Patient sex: M
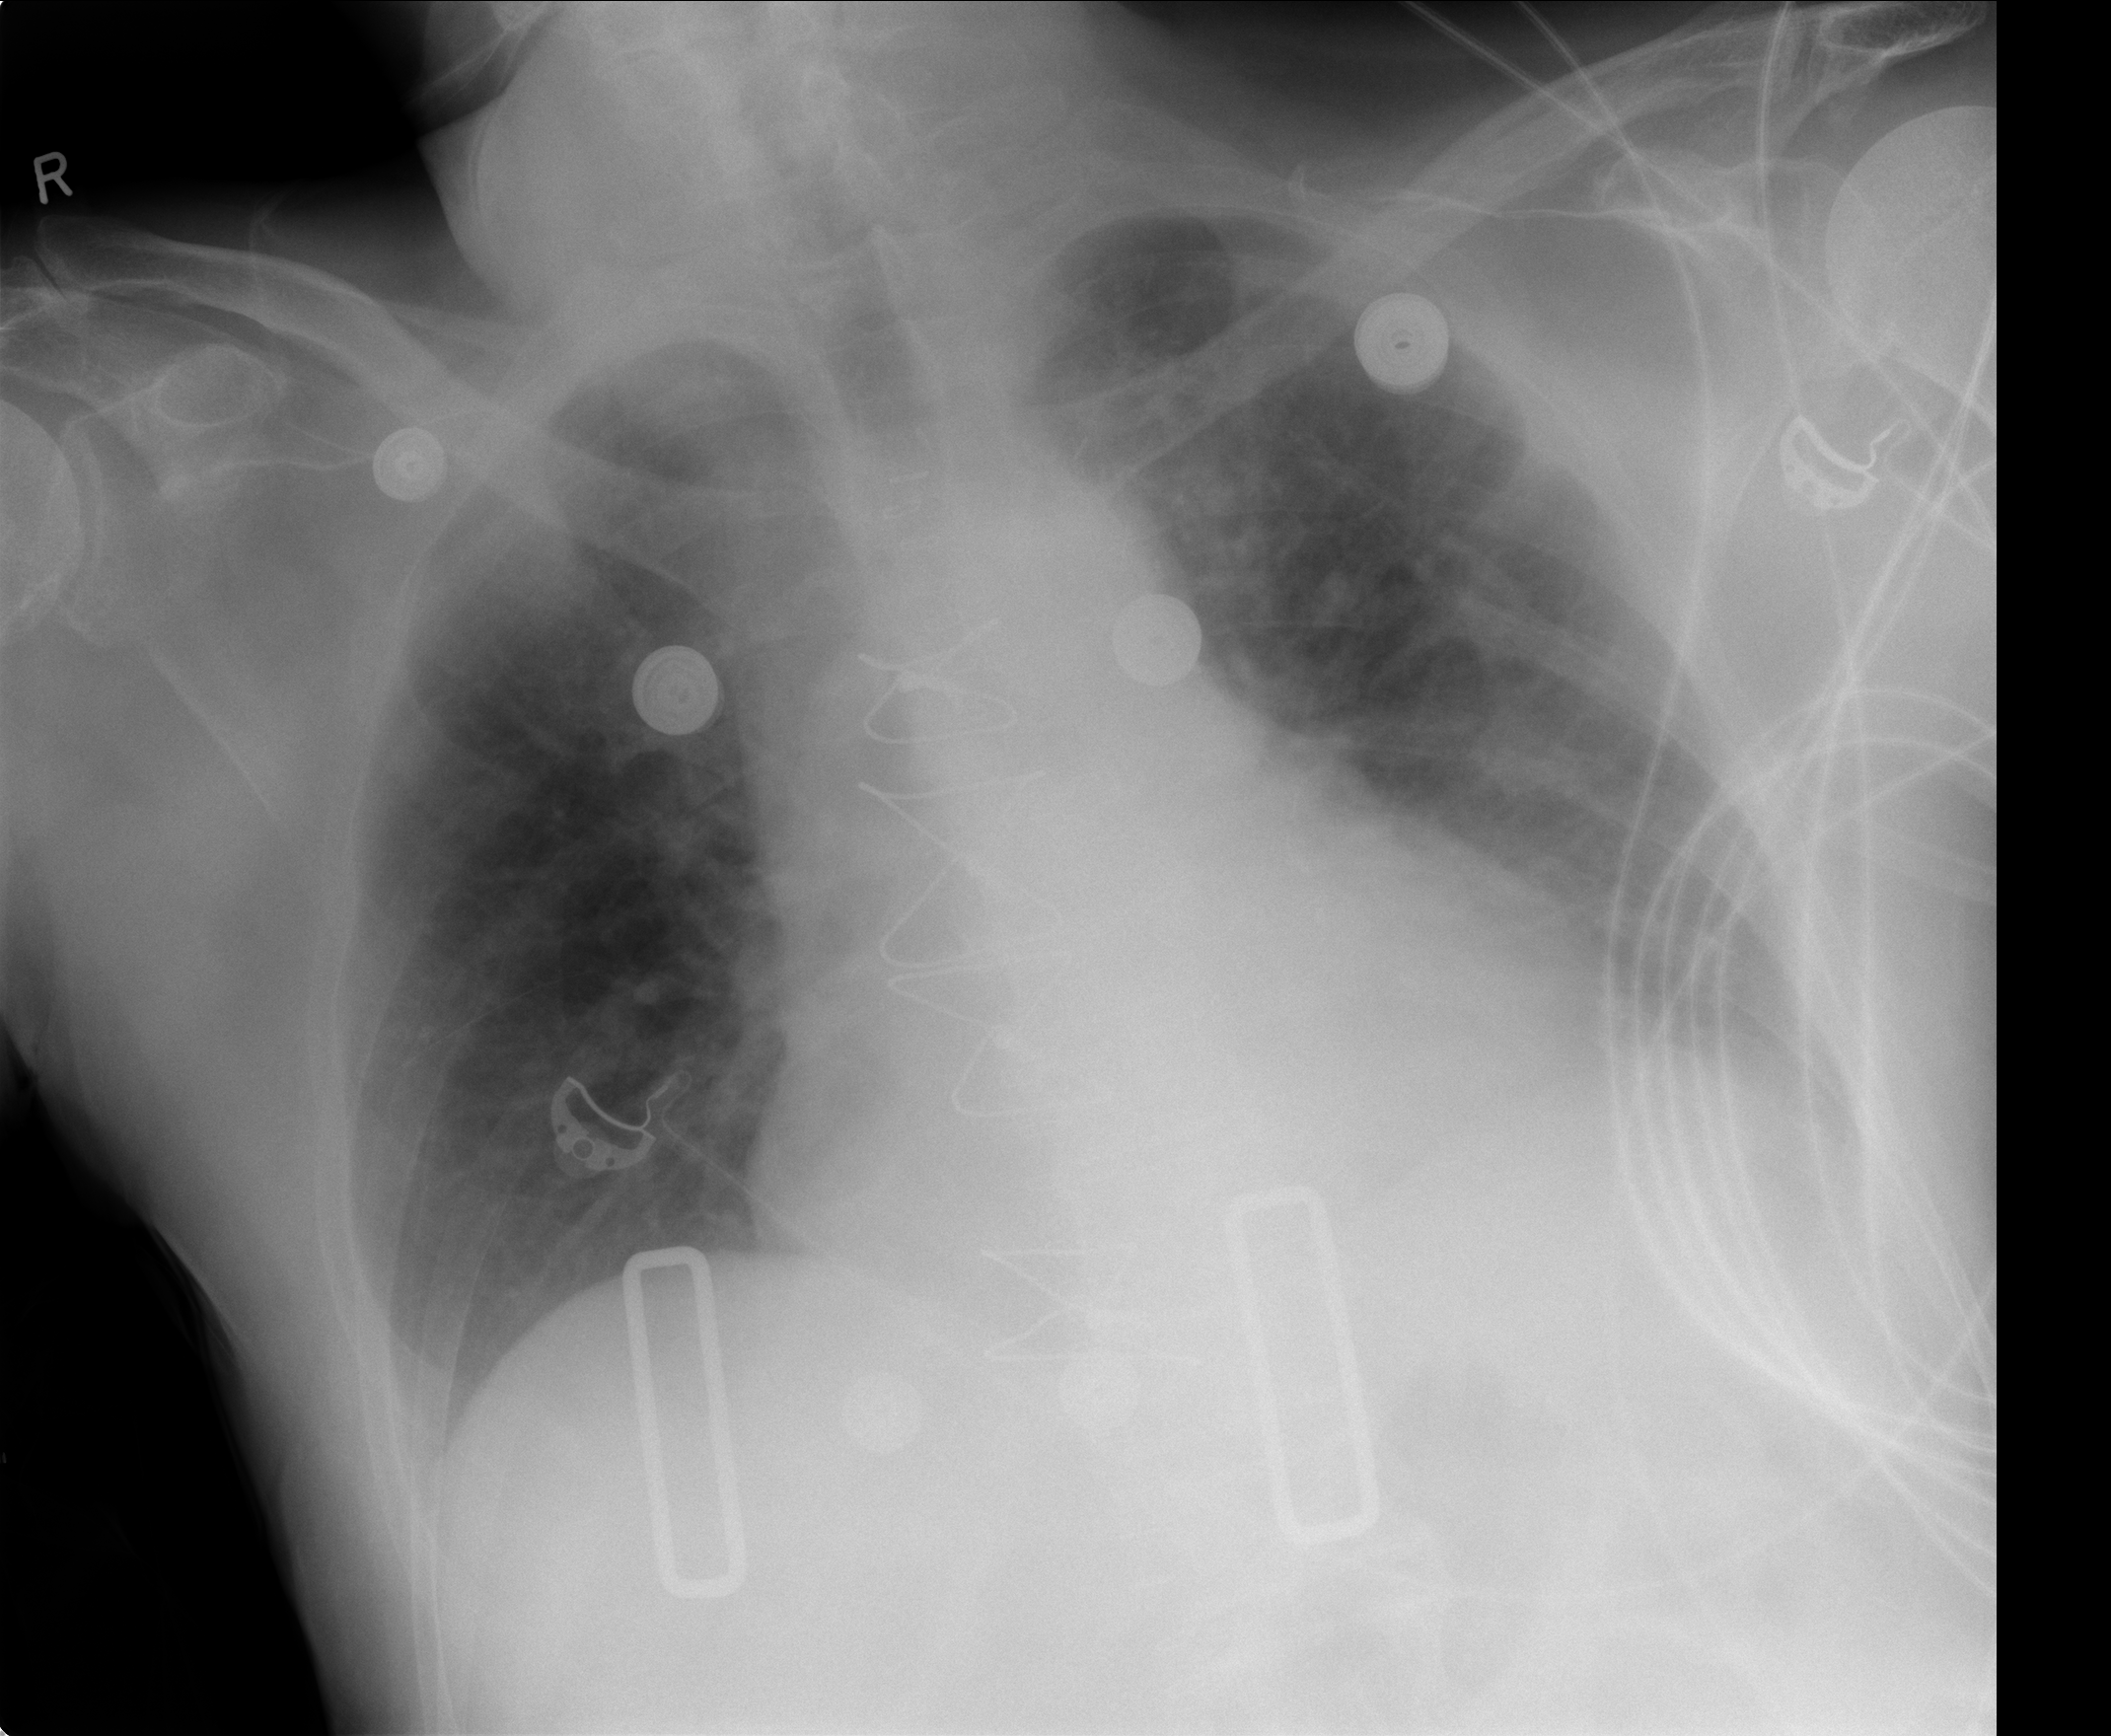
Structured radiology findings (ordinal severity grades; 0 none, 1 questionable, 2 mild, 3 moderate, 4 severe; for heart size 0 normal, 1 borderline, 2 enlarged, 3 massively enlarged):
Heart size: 2
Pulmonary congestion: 2
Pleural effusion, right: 2
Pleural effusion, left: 2
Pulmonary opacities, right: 0
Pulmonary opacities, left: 0
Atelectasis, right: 0
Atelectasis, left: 0